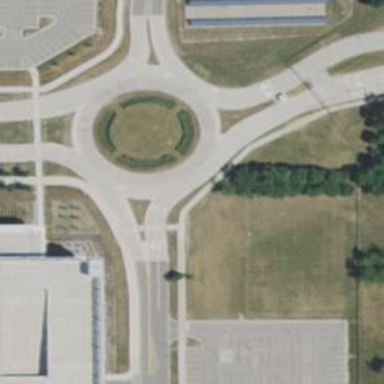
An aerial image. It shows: Service road with separate sidewalk.